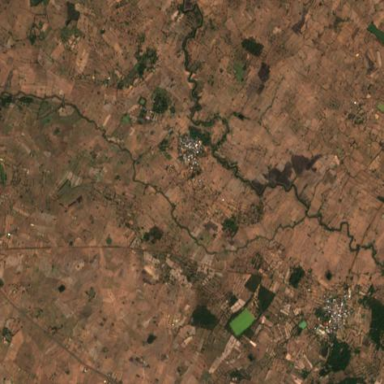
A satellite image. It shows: Farmland with rice crops producing rice.